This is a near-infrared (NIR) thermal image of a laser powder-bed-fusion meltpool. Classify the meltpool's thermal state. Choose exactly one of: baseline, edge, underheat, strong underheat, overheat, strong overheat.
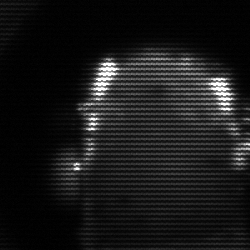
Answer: baseline